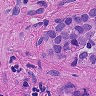
Metastatic tissue present: yes